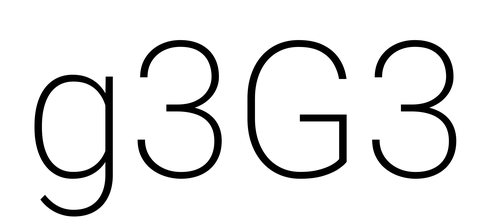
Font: Roboto_ExtraLight